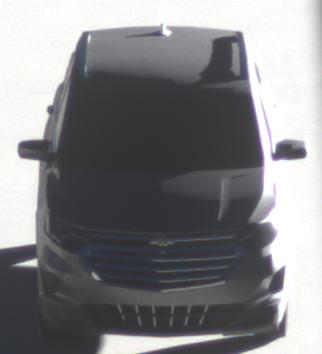
Make: Chevrolet
Model: Equinox
Detailed model: Gen. 2
Model produced from: 2015
Model produced until: 2017
Doors: 5
Color: gray
Road condition: dry road
Daytime: sunrise or sunset
Contrast: high contrast